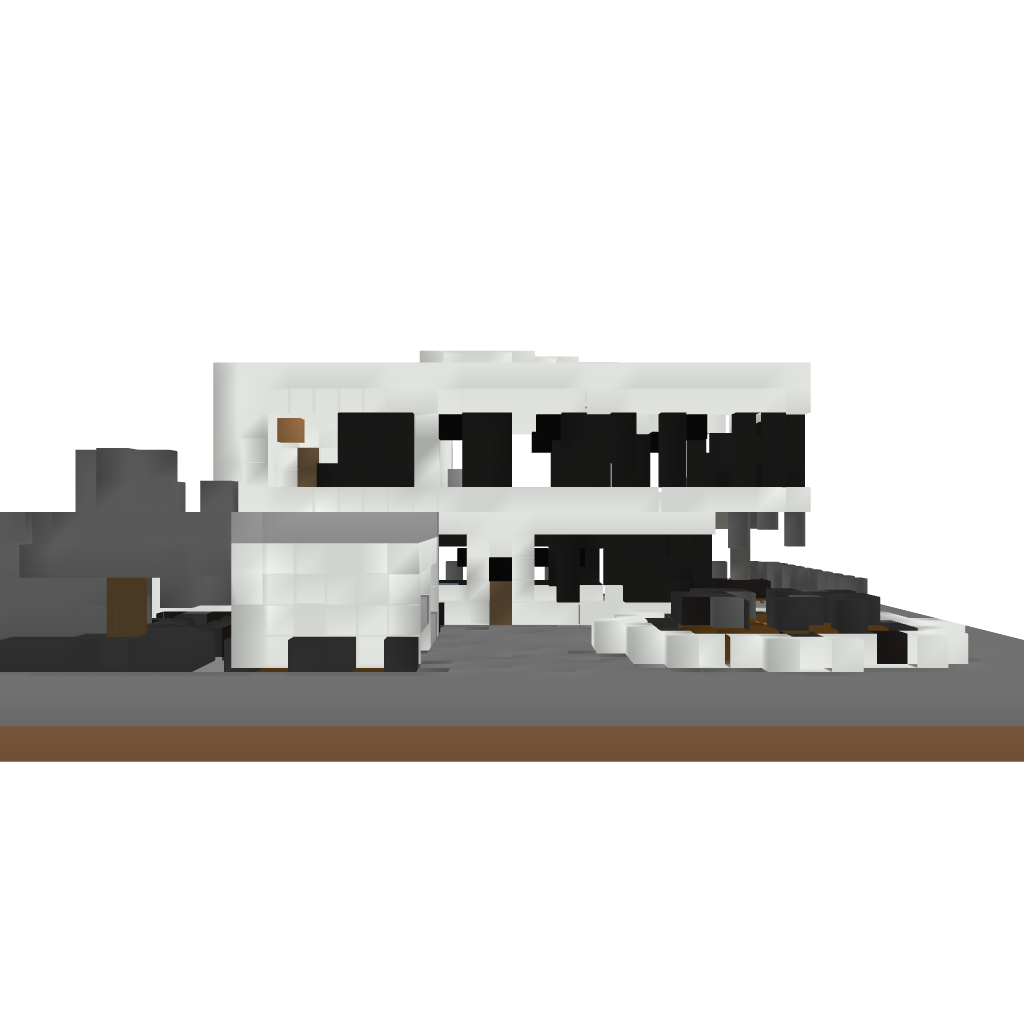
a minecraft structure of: Modern house